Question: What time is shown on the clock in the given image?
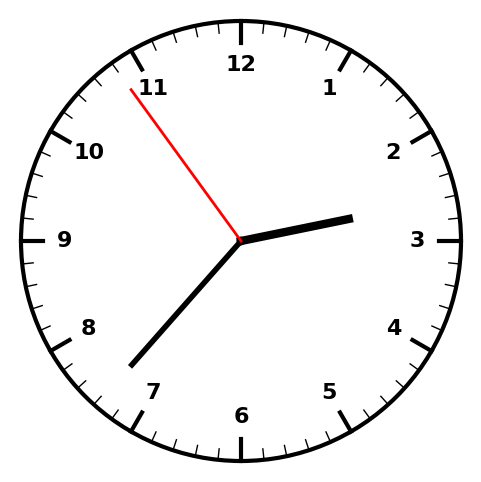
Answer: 02:36:54